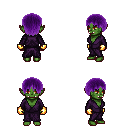
a pixel art fantasy rpg character, female body template, orc, green skin, purple robe, magenta pants, purple plain hairstyle, gold gloves, four views (front, back, left, right), 2x2 character sprite sheet, small pixel art, hard edges, no anti-aliasing